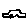
Label: car